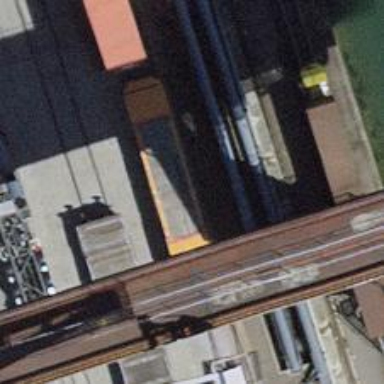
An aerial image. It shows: Railway switch.